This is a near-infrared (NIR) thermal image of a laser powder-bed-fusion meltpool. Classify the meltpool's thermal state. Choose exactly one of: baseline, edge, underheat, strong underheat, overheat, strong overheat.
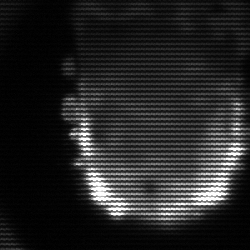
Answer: baseline